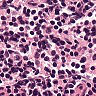
Metastatic tissue present: no